Field crop: maize
Growth stage: 2
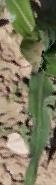
Species: maize